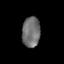
Tissue: lung
Cell type: Endothelial cells
Senescence score: 0.6126
Nuclear area (px): 533
Mean DAPI intensity: 111.998